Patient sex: F
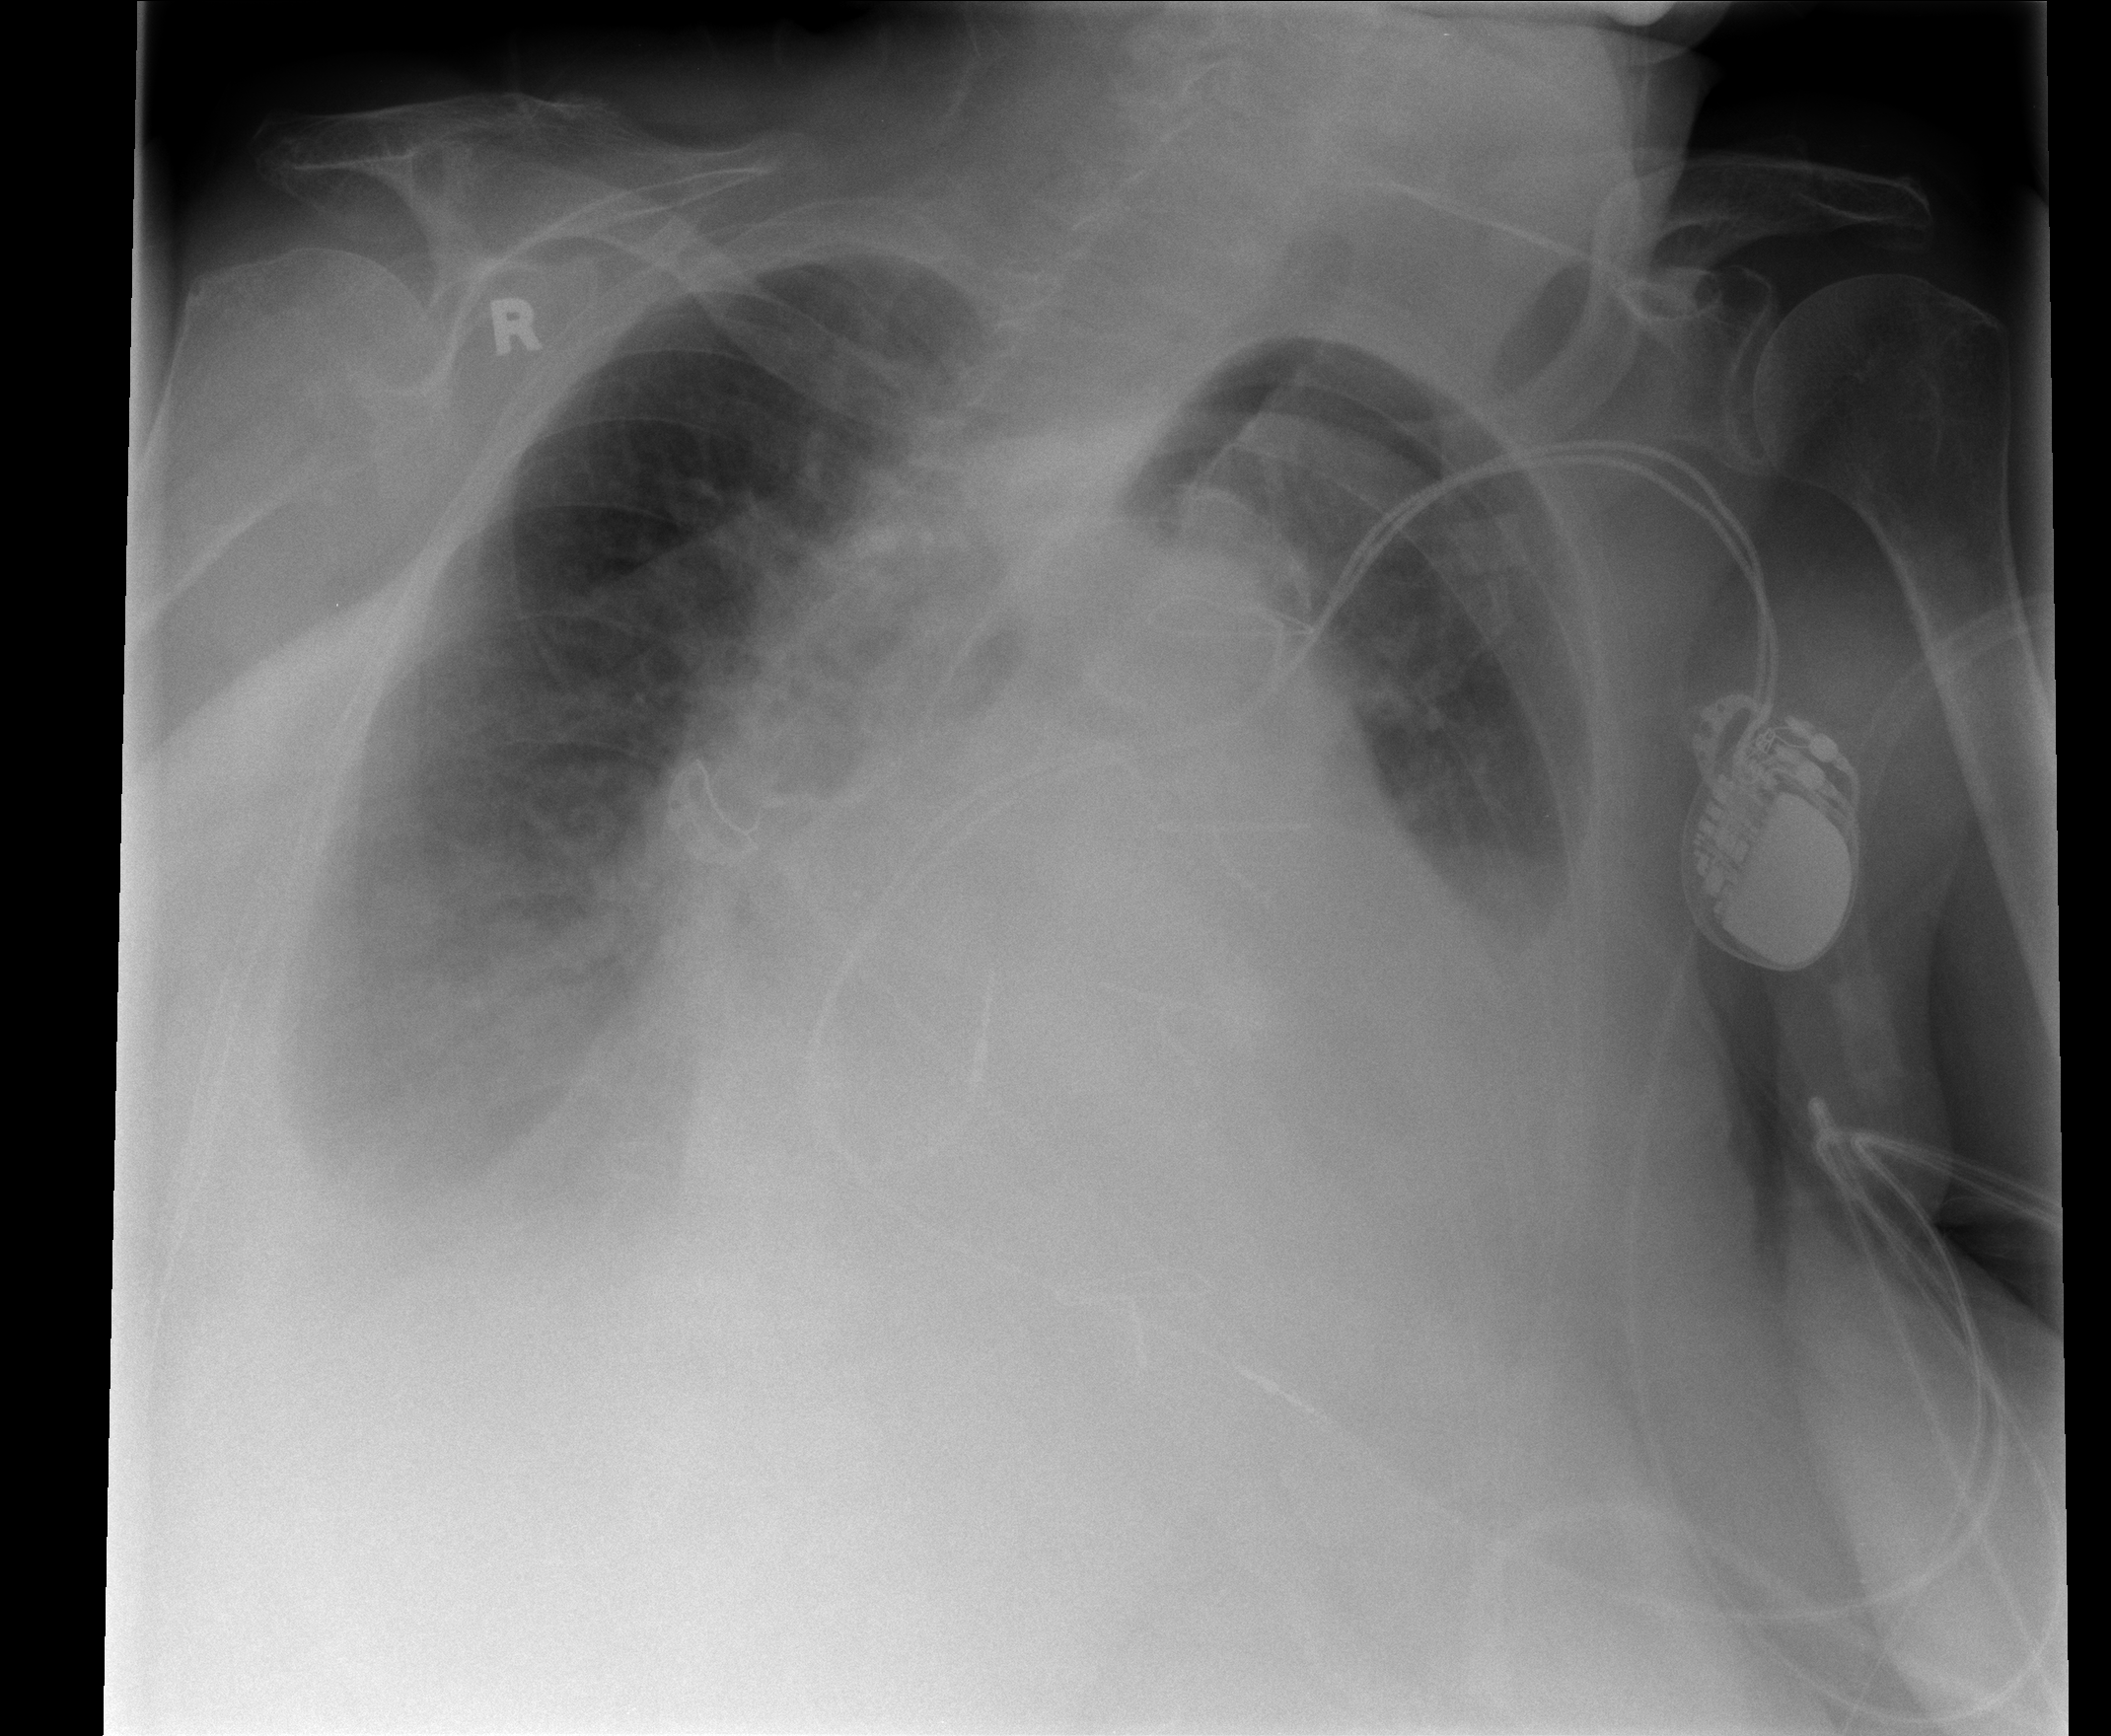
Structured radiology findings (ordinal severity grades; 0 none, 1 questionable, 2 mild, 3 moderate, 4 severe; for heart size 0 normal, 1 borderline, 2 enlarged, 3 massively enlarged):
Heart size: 2
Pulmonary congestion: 3
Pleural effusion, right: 3
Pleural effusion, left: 3
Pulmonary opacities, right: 0
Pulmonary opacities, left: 2
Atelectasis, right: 3
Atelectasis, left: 3